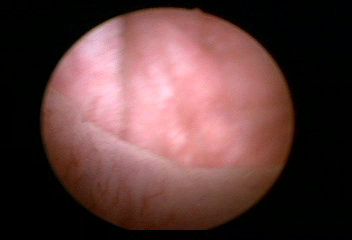
Modality: WLC
Class: Normal mucosa
Bladder cancer association: No